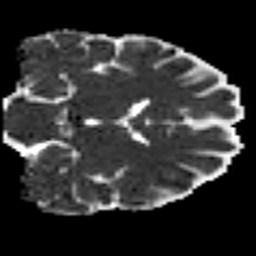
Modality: MD
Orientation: coronal
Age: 25
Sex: male
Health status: healthy
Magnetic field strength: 3 T
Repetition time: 8.4 s
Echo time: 0.0926 s